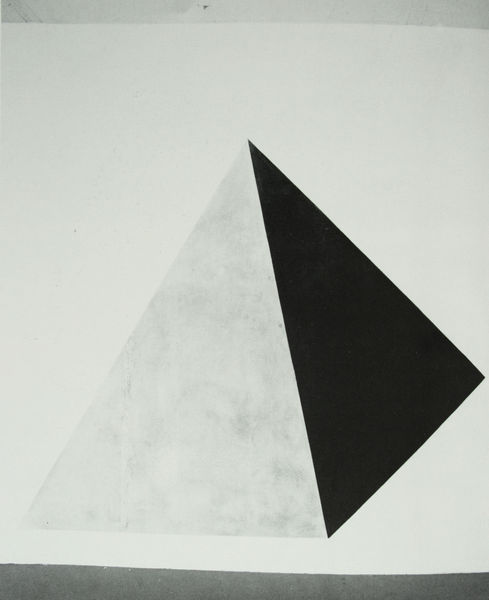
Titel: Installation Konrad Fischer, Düsseldorf - Isometric figure drawn with India ink washes
Künstler: Sol Lewitt
Schlagwörter: dunkel, körper, schatten, weiß, dreieck, ausschnitt, grau, hell, licht, schwarz, wand, spitze, boden, perspektive, zwei, flächen, grafik, schattierung, marmoriert, foto, fotografie, geometrisch, gefleckt, richtung, museum, pyramide, sol, dreiecke, geometrie, lewitt, installation, minimal, mahnung, sol lewitt, geometrische figur